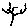
Label: tree